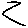
Label: zigzag